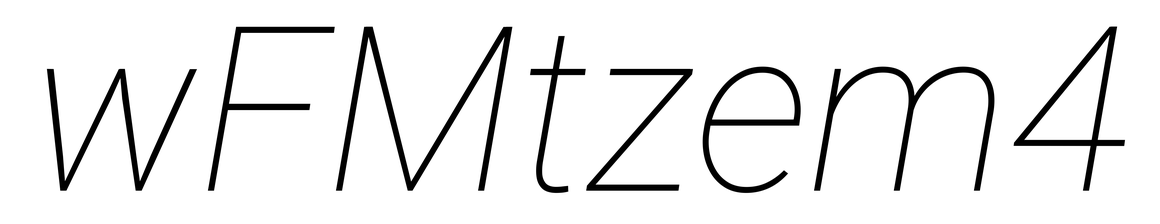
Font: Roboto-Italic_Thin_Italic